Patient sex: M
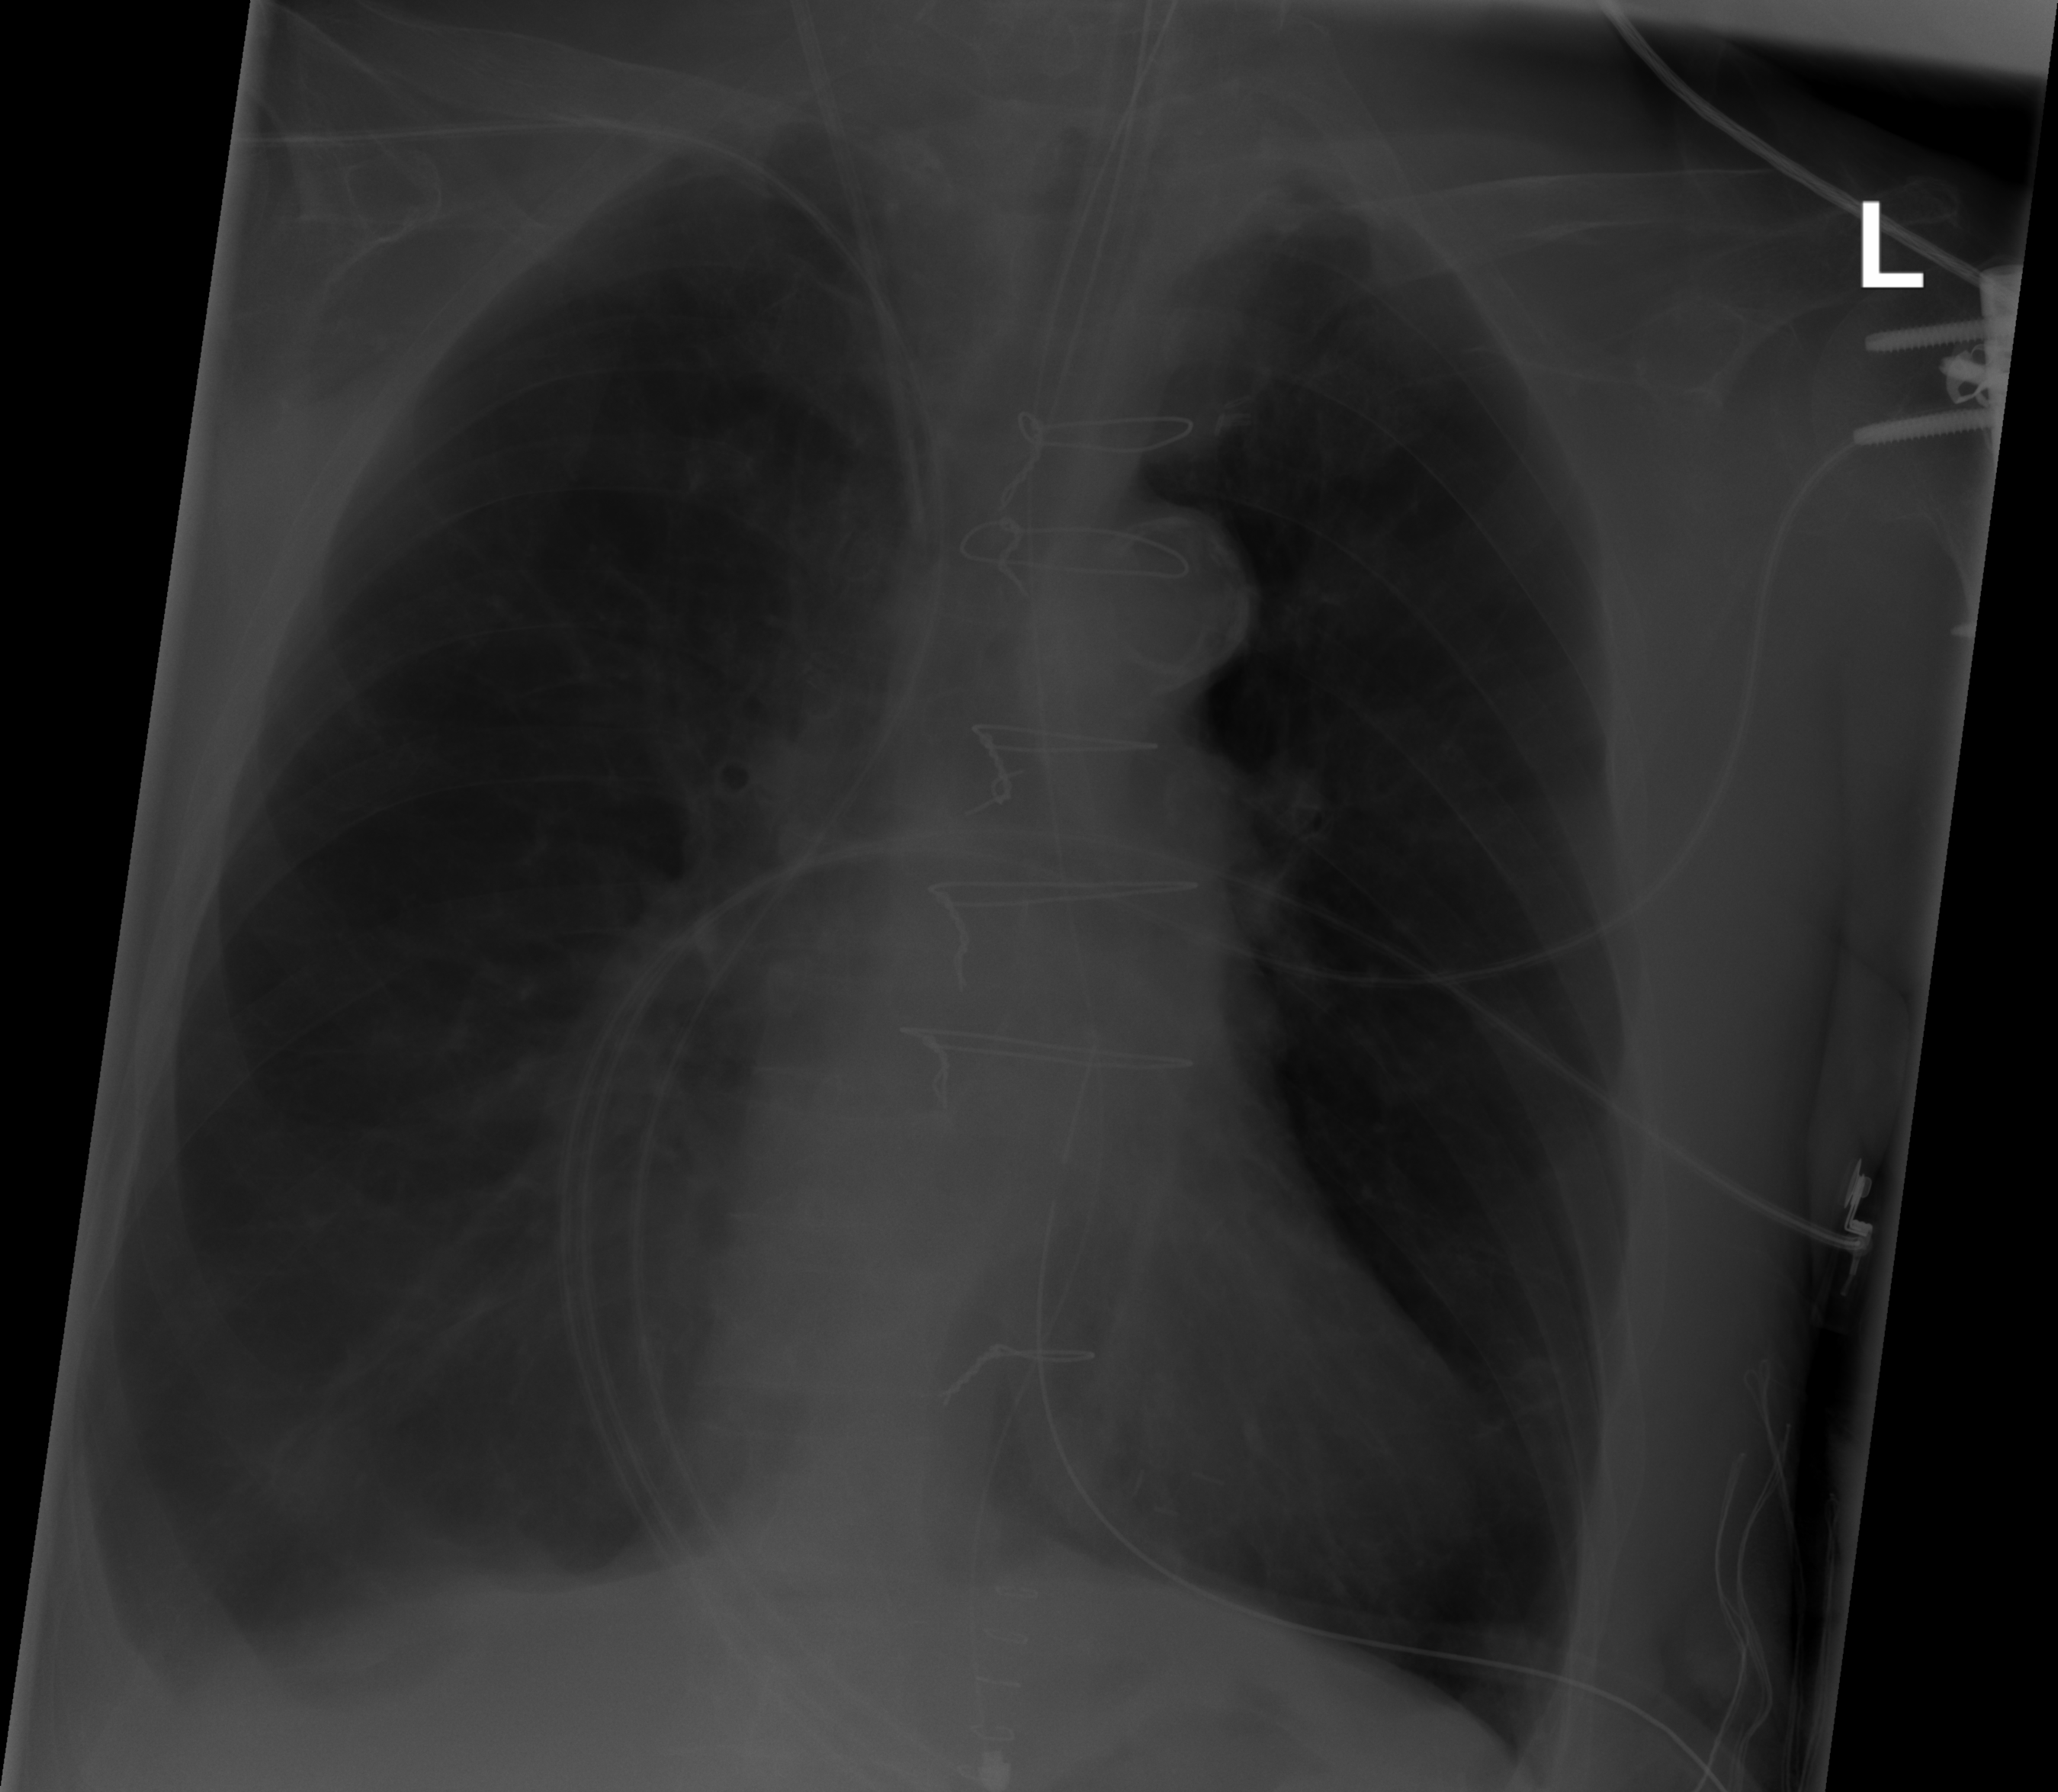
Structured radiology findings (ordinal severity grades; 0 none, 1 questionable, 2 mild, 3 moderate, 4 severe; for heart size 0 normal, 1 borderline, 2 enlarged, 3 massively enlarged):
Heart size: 2
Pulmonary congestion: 0
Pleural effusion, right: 1
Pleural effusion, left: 2
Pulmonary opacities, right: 0
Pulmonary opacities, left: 0
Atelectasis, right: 0
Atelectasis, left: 0